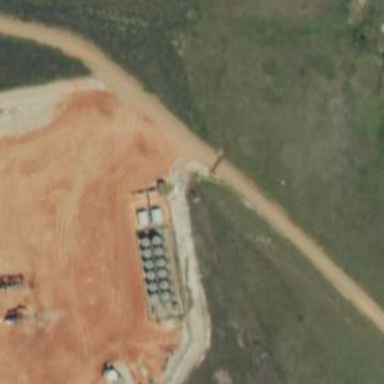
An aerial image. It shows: Storage tank with man-made structure.